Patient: sex F, age 63
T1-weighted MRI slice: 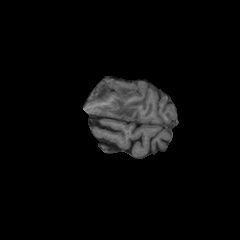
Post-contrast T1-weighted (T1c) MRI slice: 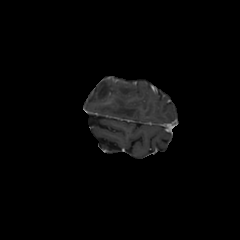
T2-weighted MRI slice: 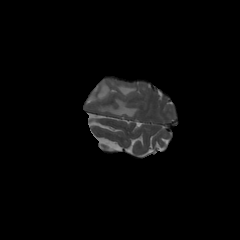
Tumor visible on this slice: yes
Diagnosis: Glioblastoma, IDH-wildtype
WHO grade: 4